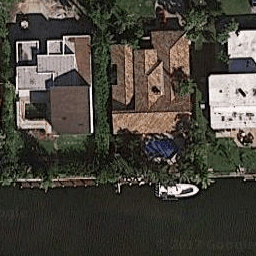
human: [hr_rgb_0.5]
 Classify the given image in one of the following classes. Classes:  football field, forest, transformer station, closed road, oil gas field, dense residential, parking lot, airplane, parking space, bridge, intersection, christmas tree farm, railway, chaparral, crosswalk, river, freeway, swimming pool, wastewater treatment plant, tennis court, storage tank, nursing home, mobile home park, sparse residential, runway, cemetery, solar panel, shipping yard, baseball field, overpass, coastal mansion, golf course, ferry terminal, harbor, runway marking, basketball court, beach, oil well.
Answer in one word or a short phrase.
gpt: coastal mansion